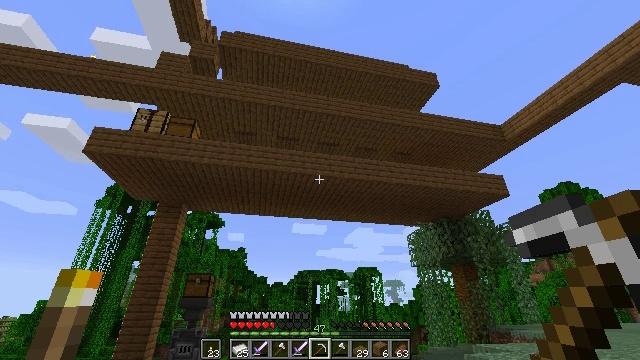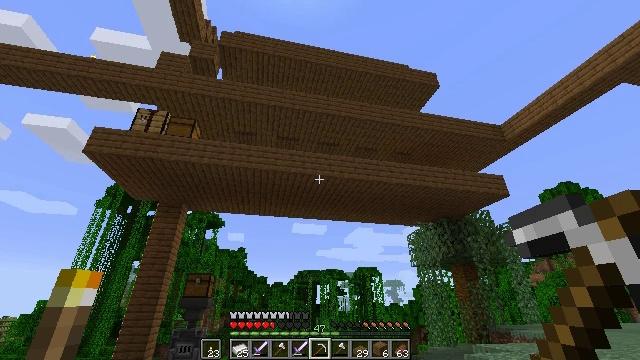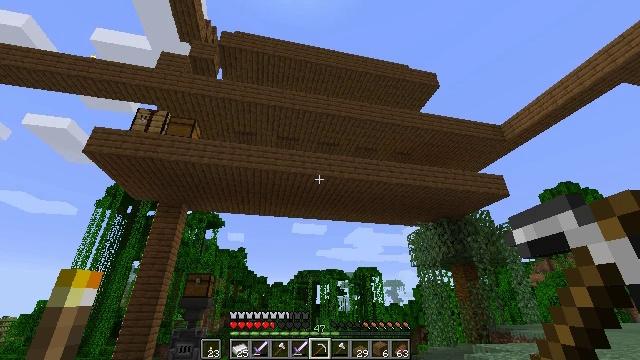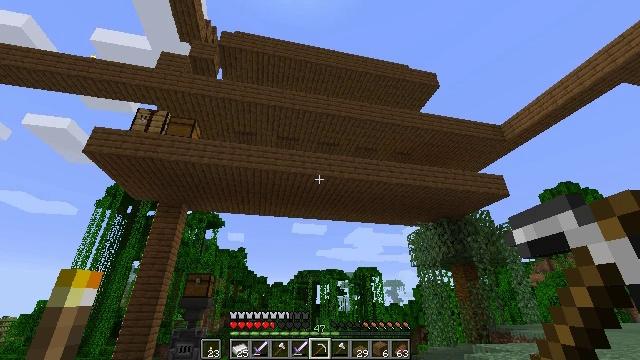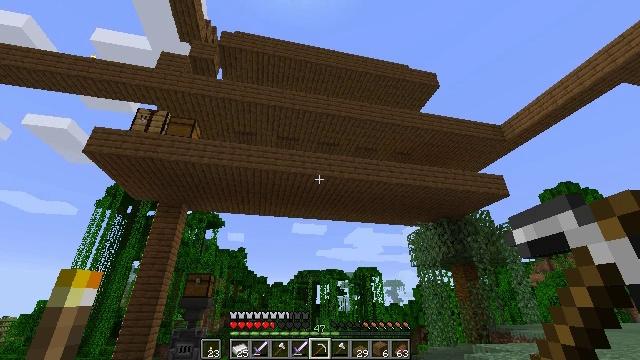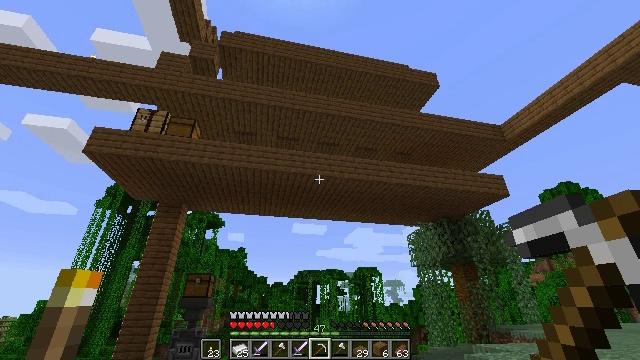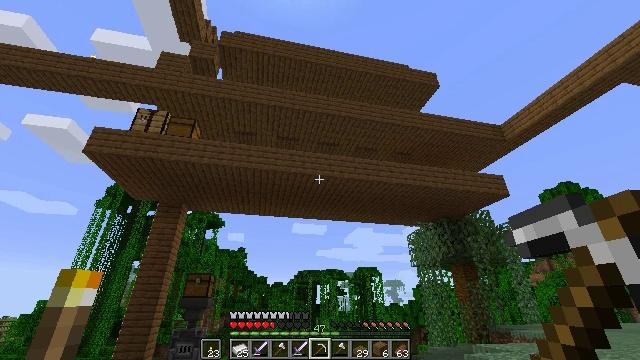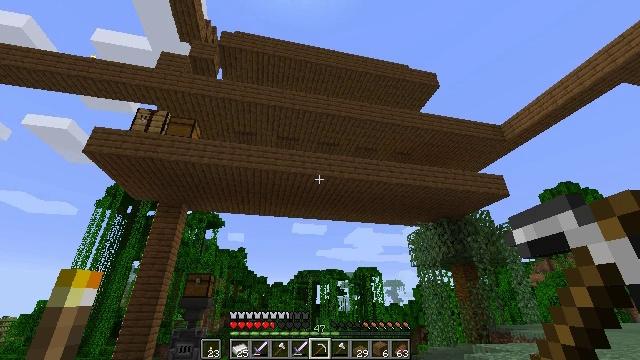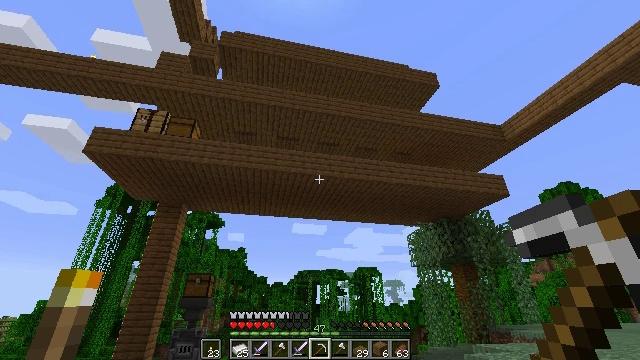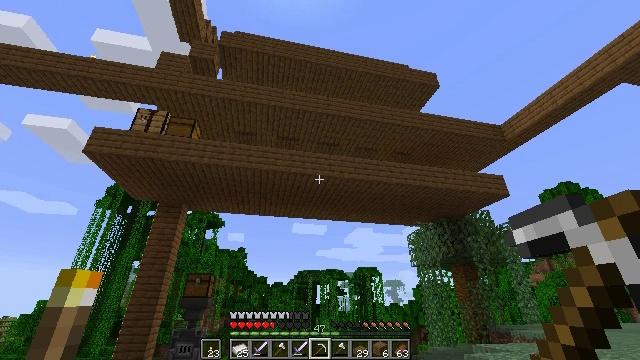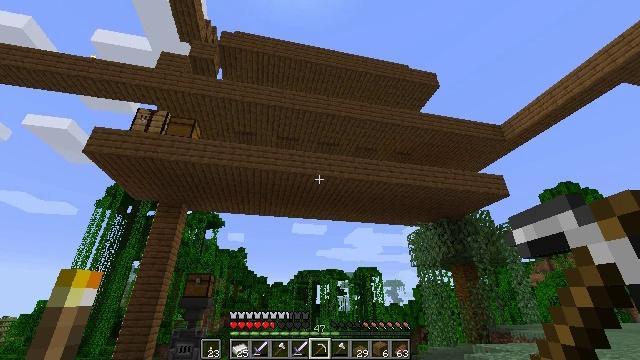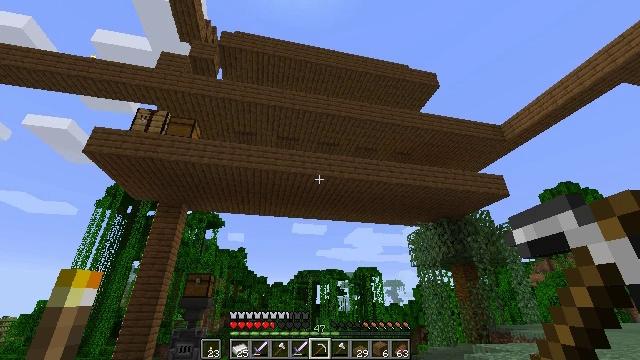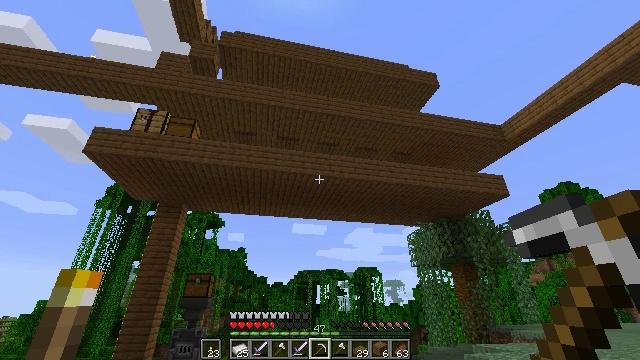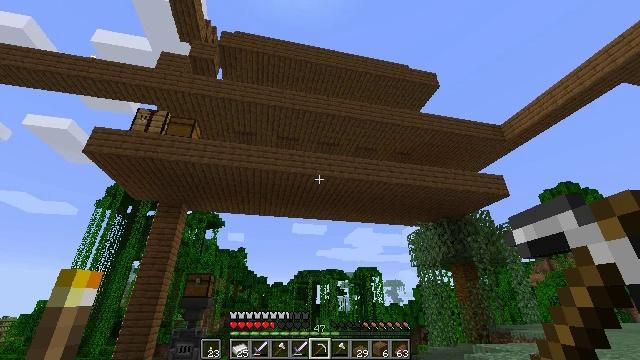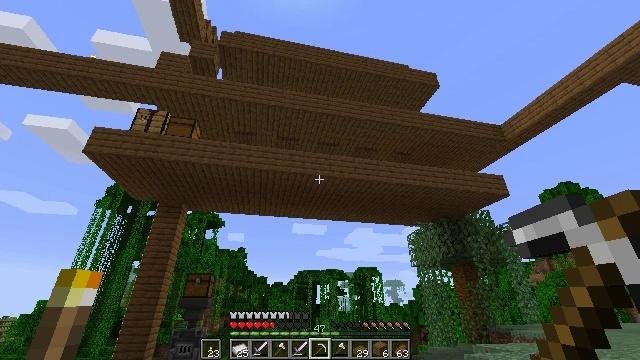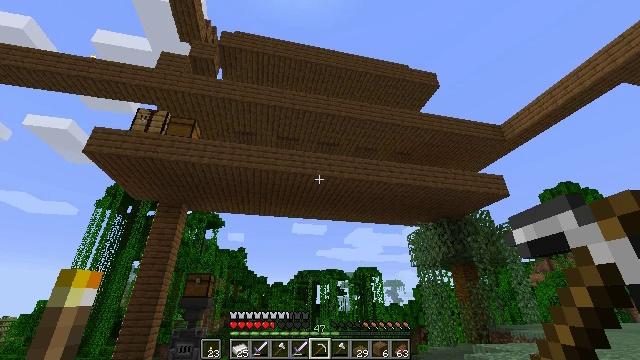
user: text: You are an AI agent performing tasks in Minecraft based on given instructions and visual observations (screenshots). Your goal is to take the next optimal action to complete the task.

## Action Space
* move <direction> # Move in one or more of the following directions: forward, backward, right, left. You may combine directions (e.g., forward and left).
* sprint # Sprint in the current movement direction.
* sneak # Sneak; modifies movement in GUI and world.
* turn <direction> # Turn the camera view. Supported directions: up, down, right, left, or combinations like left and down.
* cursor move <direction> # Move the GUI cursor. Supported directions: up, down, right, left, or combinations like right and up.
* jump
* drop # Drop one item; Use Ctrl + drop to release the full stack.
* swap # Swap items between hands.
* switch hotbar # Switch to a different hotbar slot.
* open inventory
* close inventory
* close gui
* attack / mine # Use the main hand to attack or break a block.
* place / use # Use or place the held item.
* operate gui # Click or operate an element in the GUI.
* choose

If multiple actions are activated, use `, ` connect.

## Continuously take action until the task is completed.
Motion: motion action
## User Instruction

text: Break spruce planks from a structure.
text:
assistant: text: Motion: no_op
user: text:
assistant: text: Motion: no_op
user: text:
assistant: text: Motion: no_op
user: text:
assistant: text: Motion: no_op
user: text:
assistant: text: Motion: no_op
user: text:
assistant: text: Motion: no_op
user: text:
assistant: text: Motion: no_op
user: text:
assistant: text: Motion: no_op
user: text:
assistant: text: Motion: no_op
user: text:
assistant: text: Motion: no_op
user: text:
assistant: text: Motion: no_op
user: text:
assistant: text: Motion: no_op
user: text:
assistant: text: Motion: no_op
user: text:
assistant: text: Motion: no_op
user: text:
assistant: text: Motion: no_op
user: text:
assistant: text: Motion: no_op
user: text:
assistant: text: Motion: no_op
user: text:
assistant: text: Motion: no_op
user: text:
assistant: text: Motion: no_op
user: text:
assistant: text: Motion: no_op
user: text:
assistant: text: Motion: no_op
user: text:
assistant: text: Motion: no_op
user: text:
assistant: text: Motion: no_op
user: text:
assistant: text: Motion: no_op
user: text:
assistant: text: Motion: no_op
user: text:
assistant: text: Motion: no_op
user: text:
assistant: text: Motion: no_op
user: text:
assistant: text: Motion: no_op
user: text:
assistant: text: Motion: no_op
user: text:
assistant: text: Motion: no_op